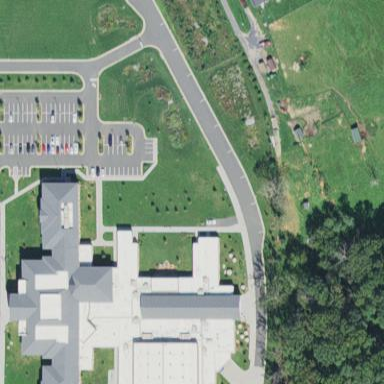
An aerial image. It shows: School building.